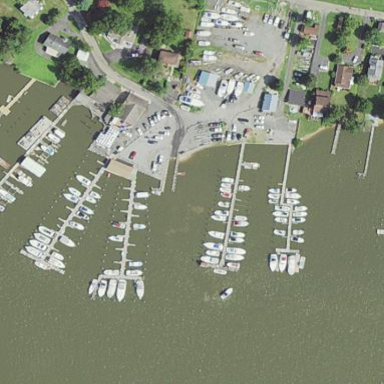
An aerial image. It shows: Marina on leisure land.